Question: This might be too specific of a question. But I'm really lost. I followed the installation of jBPM 6.1.0 on the website <URL> and successfully configured Eclipse, KIE workbench, and WildFly server. When I opened the Evaluation bpm file on KIE workbench as described in the KIE workbench tutorial in the above link, I get the following:

Does any experts on jBPM have any advice on this?
Thanks!
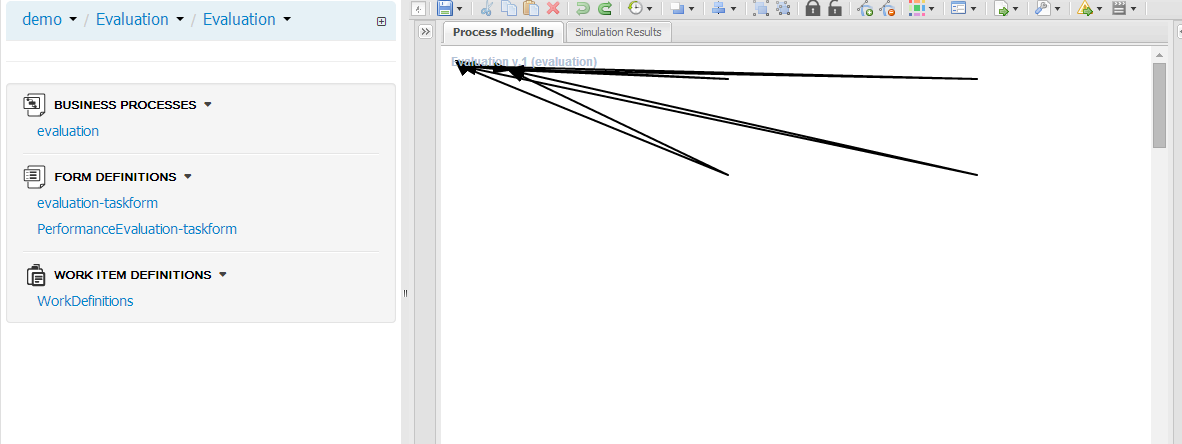
Answer: Are you by any chance using Chrome v34? There was a bug in Chrome v34 that caused this: <URL>
Updating to a more recent Chrome should fix this.